Question: I know how to get distance between points, however I want to get distance between 2 objects where each object has several points. (See illustration below.)

I want to calculate distance between object A and object B based on their points with Euclidean Distance.
Can I use euclidean distance for my problem?
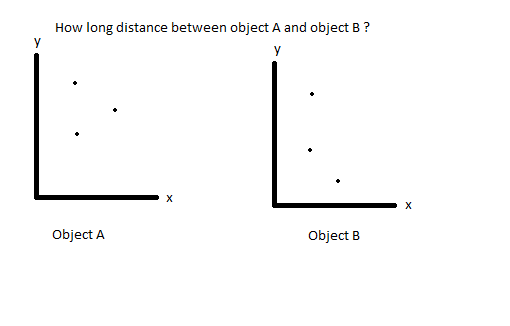
Answer: - The maybe best way might be (as @Erica already suggested) to take the distance as the sum of the distances of the closest points, but beware, this is , hence not a real distance in the mathematician way. To gain symmetric you might add it with the same sum of the other object, this will yield a mathematician distance method.- Another way would be to index the points and take the distance of the same points (when you know, there are always the same amount of points). This has the drawback, that the same points with different index is another object (you might indicate it with the distance to root and anti-clockwise for same distance to negate that effect). This also yields a mathematician distance method.
Code example for first one (one side):
'''
double distance = 0;
for(Point x : A.getPoints()){
double distOfX = 0;
for(Point y : B.getPoints()){
double tempDist = Math.pow(x.getX()-y.getX(),2)+Math.pow(x.getY()-y.getY(),2);
distOfX = tempDist>distOfX?tempDist:distOfX;
}
distance += Math.sqrt(distOfX);
}
'''
And for the second case (after indicating):
'''
double distance = 0;
if(A.getPoints().length != B.getPoints().length)
distance = -1;
else{
for(int i=0; i<A.getPoints().length; i++){
distance += Math.sqrt( Math.pow(A.getPoints()[i].getX()-B.getPoints()[i].getX(),2)+Math.pow(A.getPoints()[i].getY()-B.getPoints()[i].getY(),2));
}
}
'''